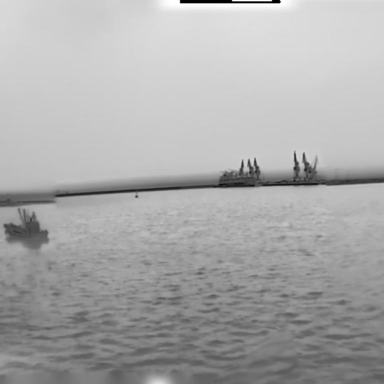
There is a bulk_carrier in the infrared image.